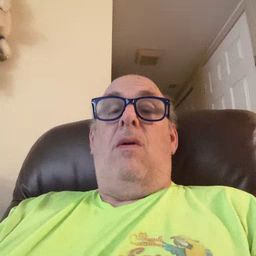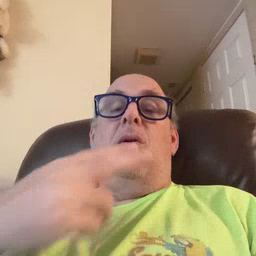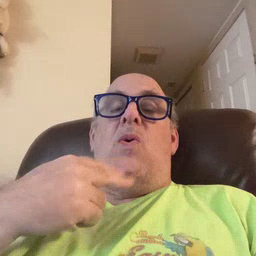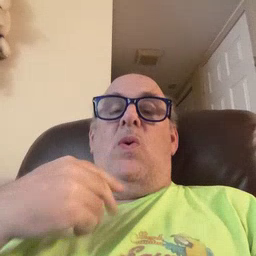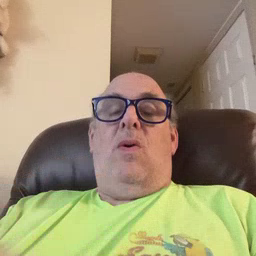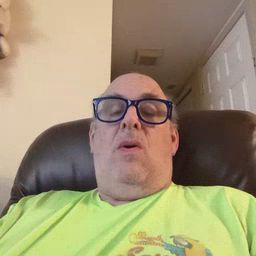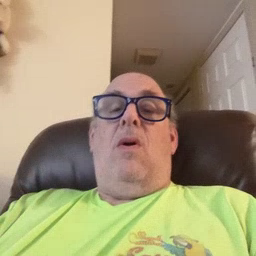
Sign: cute